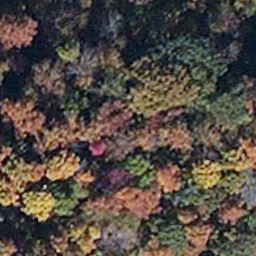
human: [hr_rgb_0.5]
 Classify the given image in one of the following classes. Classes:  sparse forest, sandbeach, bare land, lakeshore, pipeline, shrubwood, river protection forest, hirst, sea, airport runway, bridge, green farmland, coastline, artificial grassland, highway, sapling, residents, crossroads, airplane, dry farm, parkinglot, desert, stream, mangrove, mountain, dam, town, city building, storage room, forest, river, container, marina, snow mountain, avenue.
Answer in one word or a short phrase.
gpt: mangrove